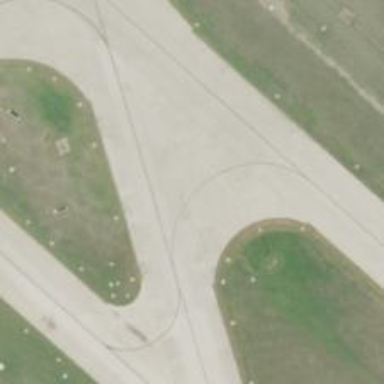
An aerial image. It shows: View of taxiway at the airport.